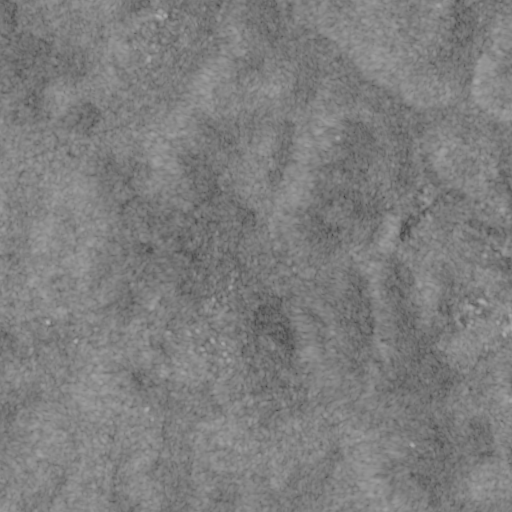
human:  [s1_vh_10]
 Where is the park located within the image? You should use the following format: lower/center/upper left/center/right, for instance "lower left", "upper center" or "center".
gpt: The park is located in the upper left of the image.
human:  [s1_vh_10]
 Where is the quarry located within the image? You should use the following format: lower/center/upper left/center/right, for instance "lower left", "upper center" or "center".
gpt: The quarry is located in the center right of the image.
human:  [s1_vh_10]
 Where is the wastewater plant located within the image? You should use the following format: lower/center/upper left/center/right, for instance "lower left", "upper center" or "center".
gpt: The wastewater plant is located in the center right of the image.
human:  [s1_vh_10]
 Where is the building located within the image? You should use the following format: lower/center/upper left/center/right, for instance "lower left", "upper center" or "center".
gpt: There is no building in the image.

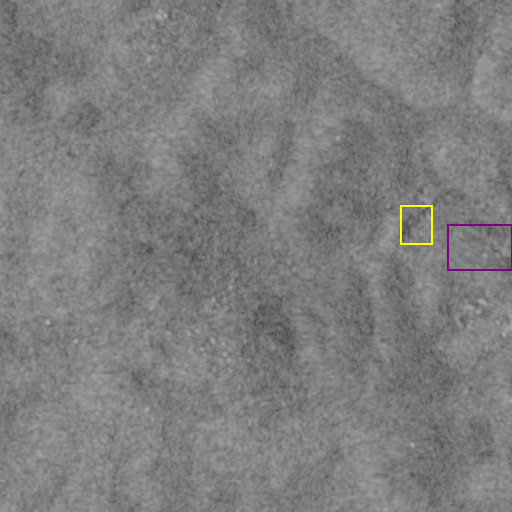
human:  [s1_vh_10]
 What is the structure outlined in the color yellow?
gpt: The structure outlined in yellow is a quarry.
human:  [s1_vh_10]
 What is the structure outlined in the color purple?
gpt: The structure outlined in purple is a wastewater plant.
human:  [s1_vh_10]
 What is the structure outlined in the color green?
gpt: There is no green outline.